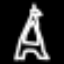
Label: The Eiffel Tower